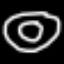
Label: donut